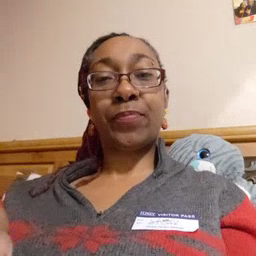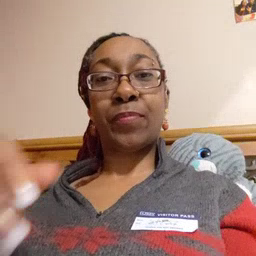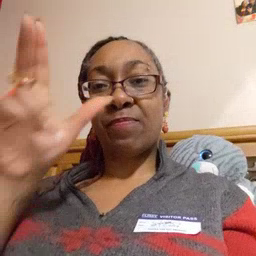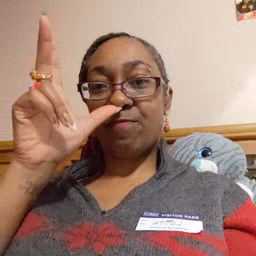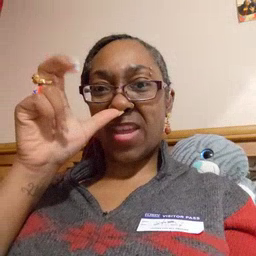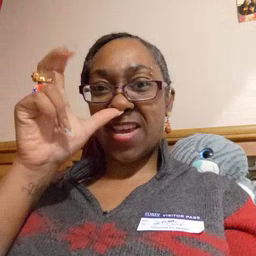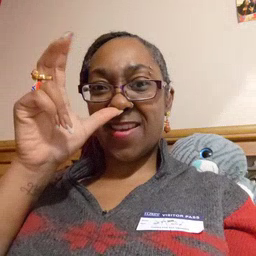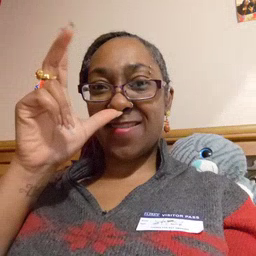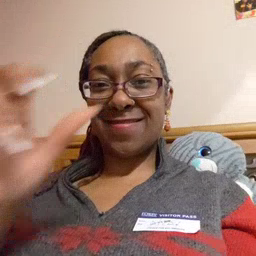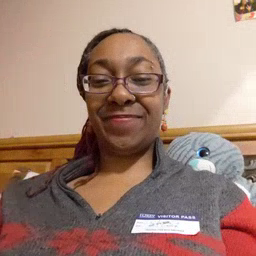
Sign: bug